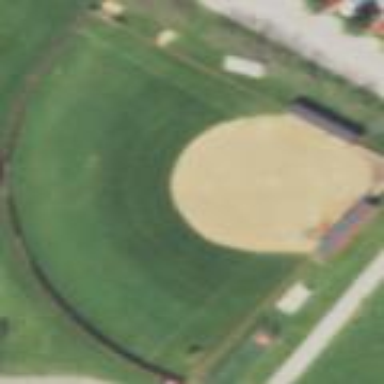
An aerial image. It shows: Baseball pitch for leisure and sports activities.